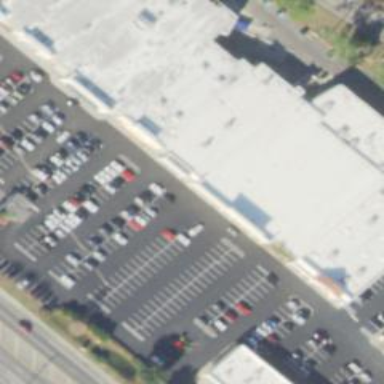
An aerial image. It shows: Parking space is available.